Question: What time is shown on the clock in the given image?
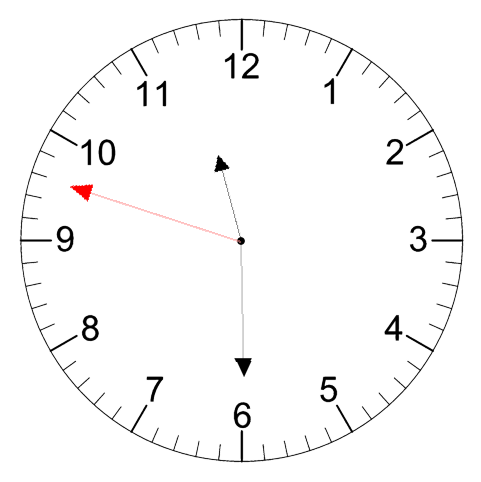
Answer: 11:29:48